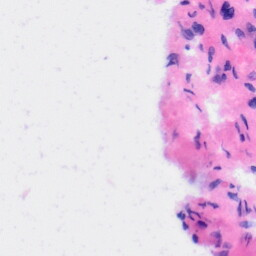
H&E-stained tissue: Liver